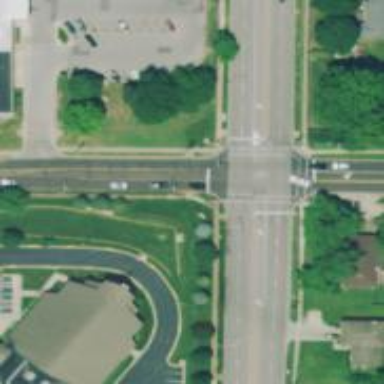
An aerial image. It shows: Solid stop line on the road.